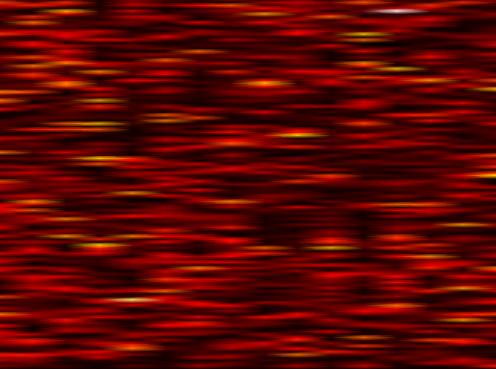
Label: FBMC